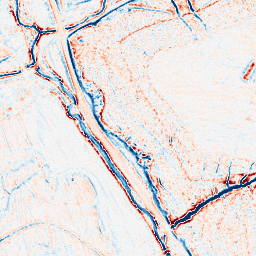
Category: edge_preserving
Decomposition family: bilateral
Decomposition parameters: d: 9
sigma_color: 50
sigma_space: 25
Upsampling method: quartic
Upsampling parameters: scale: 8
Upsampling scale: 8